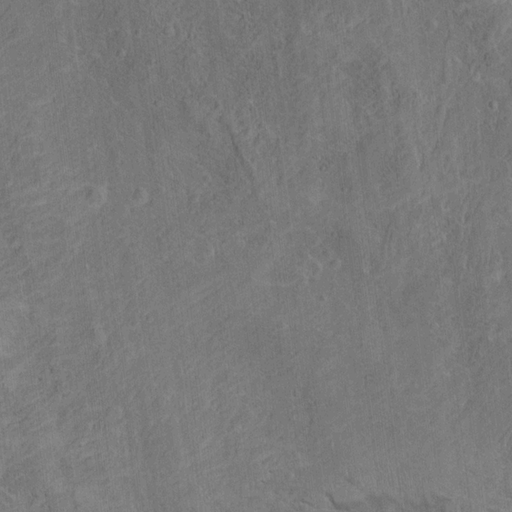
Classes present: Background